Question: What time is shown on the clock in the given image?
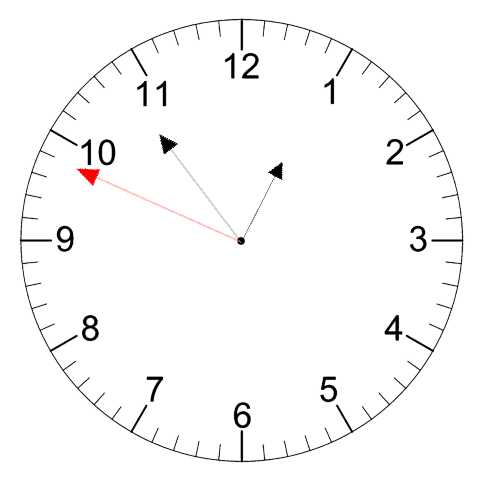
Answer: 12:53:49